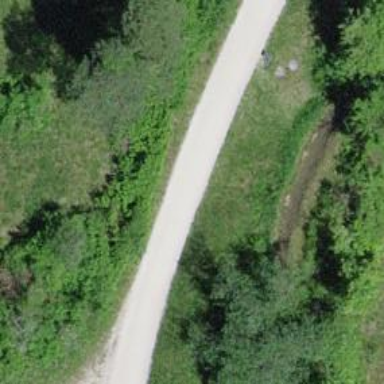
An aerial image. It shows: Footway with gravel surface.